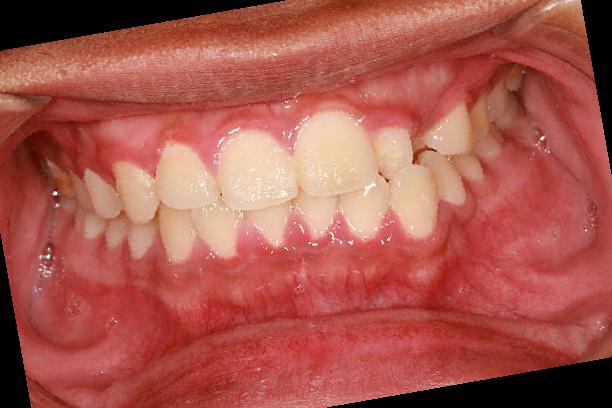
Condition: Gingivitis